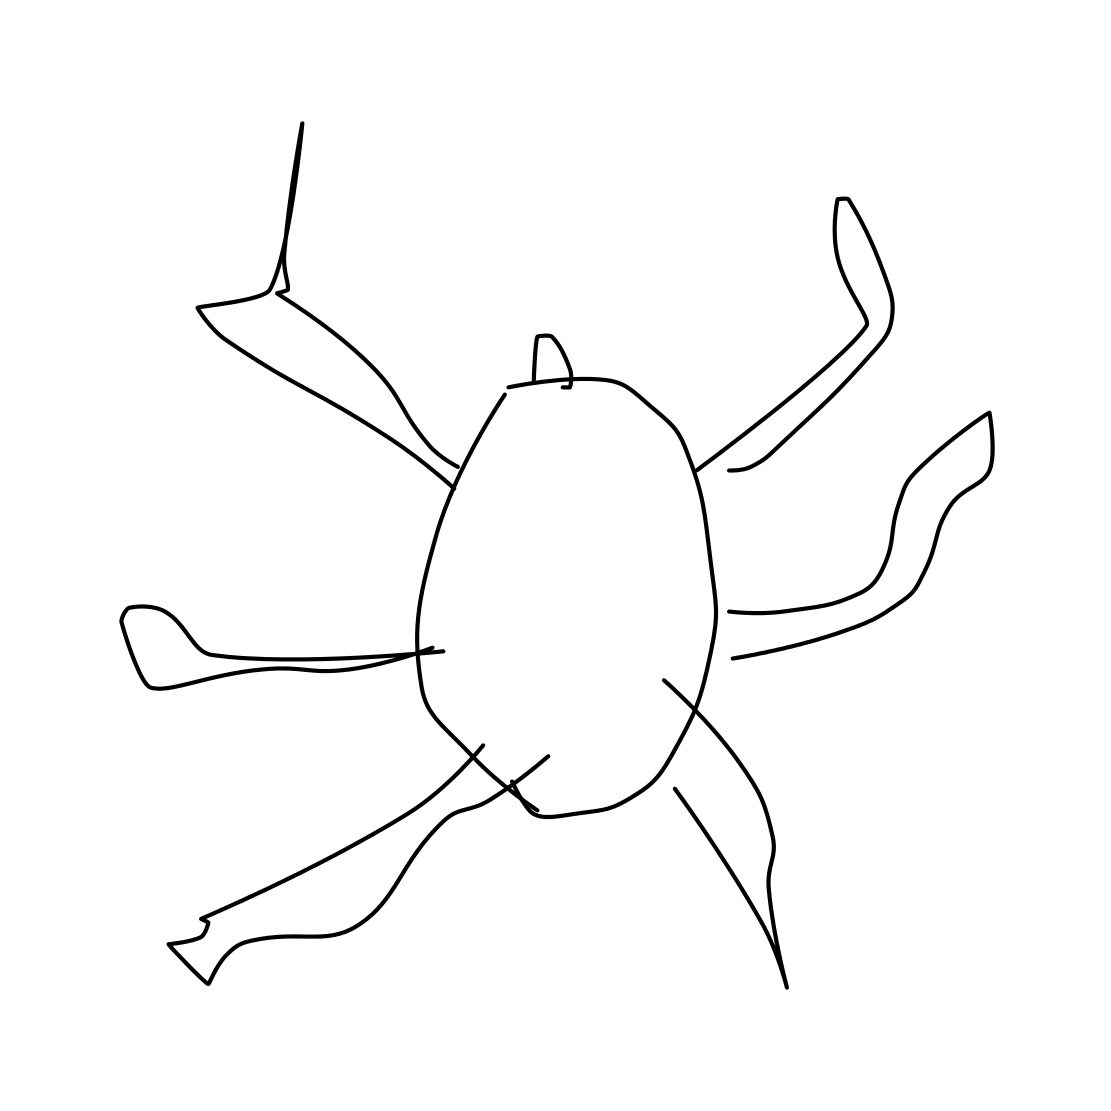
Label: crab